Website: walmart
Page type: payment
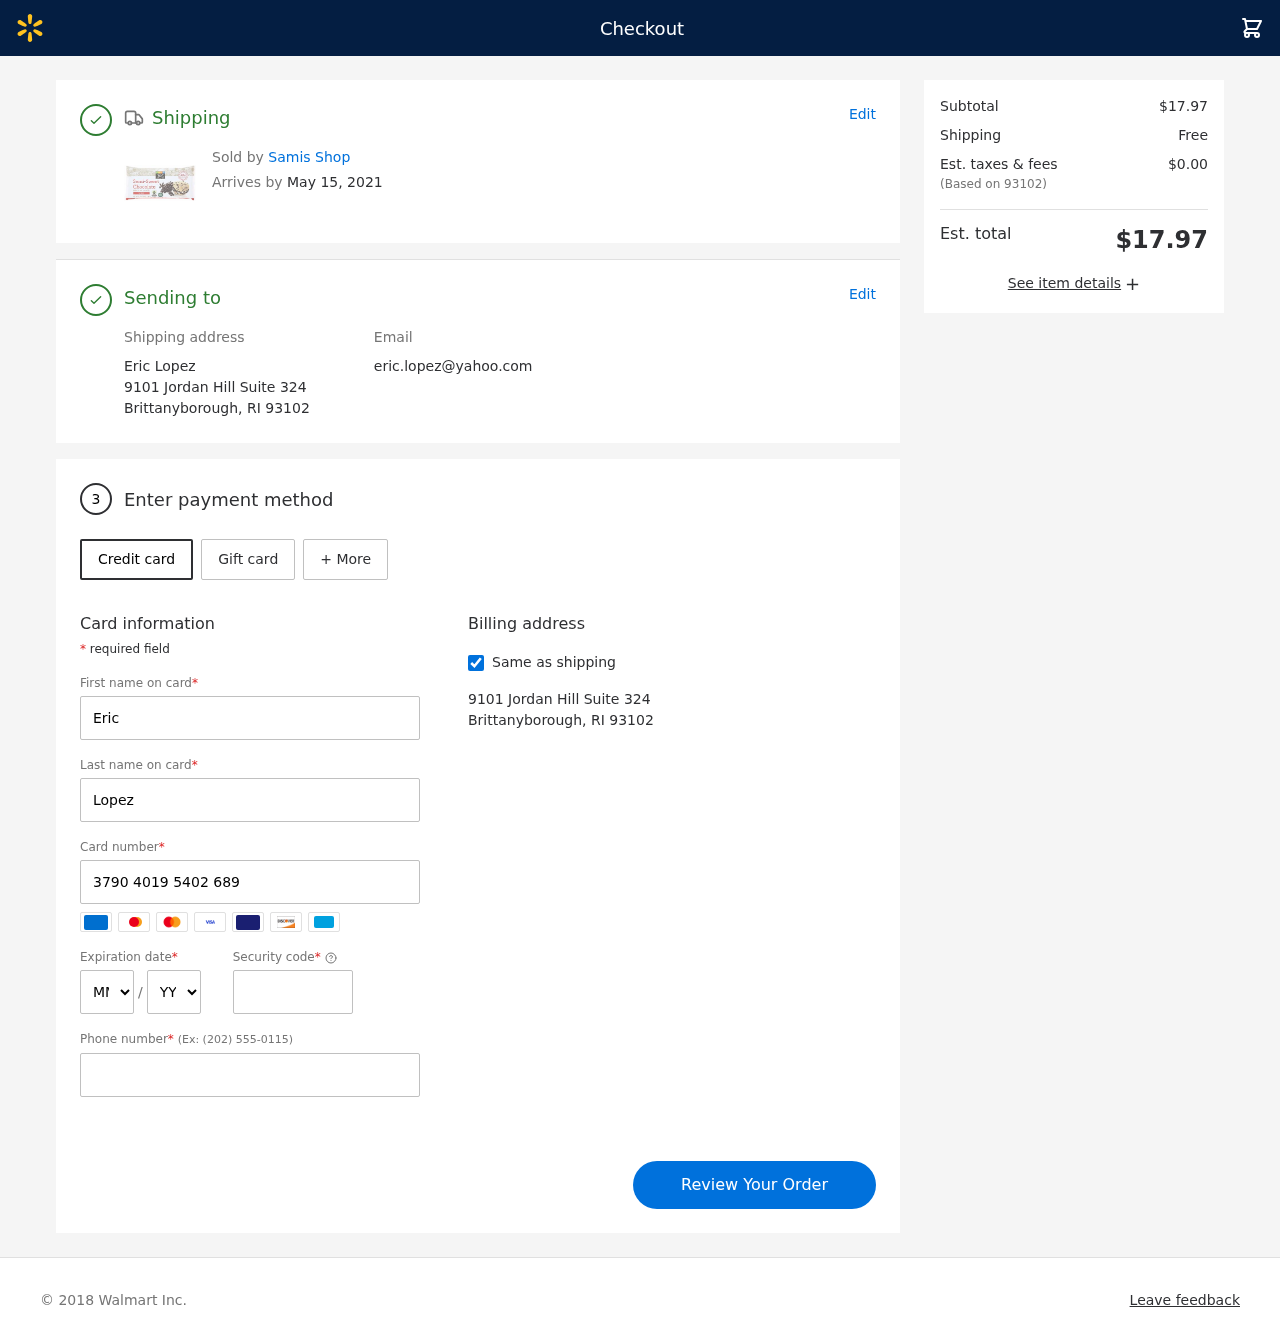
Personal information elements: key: PII_CARD_CVV
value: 0705
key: PII_CARD_EXPIRY_MONTH
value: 12
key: PII_CARD_EXPIRY_YEAR
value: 30
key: PII_CARD_NUMBER
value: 3790 4019 5402 689
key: PII_CITY_STATE_ZIP
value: Brittanyborough, RI 93102
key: PII_EMAIL
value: eric.lopez@yahoo.com
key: PII_FIRSTNAME
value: Eric
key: PII_FULLNAME
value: Eric Lopez
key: PII_LASTNAME
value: Lopez
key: PII_PHONE
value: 6974036153
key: PII_POSTCODE
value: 93102
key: PII_STREET
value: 9101 Jordan Hill Suite 324
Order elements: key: ORDER_DELIVERY_DATE
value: May 15, 2021
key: ORDER_SUBTOTAL
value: $17.97
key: ORDER_SHIPPING_COST
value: Free
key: ORDER_TAX
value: $0.00
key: ORDER_TOTAL
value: $17.97